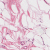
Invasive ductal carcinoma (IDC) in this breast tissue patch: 0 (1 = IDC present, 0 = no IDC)